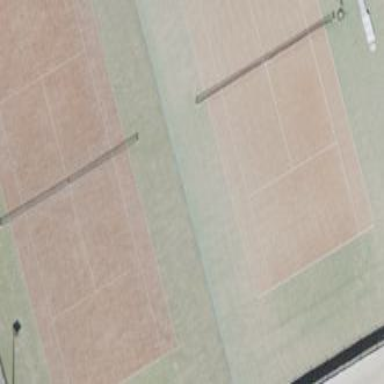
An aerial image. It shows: Tennis court on pitch designated for leisure land.